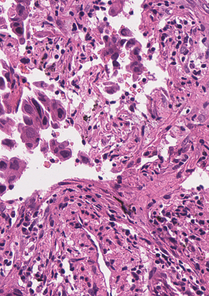
Tumor epithelial tissue: yes
Tumor-associated stroma tissue: yes
Normal tissue: no